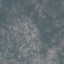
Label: HerbaceousVegetation